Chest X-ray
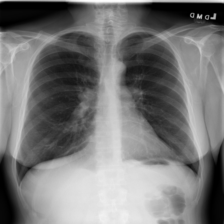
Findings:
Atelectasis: negative
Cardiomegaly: negative
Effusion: negative
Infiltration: negative
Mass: negative
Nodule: negative
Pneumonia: negative
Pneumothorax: negative
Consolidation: negative
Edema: negative
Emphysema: negative
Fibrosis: negative
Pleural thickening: negative
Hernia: negative